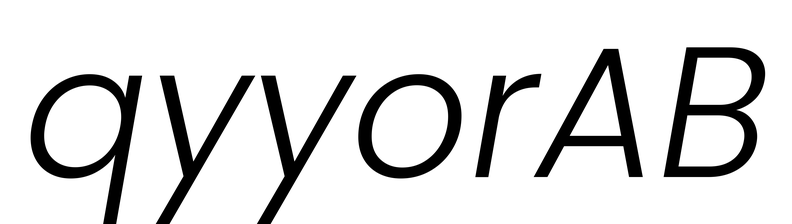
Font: Poppins-LightItalic